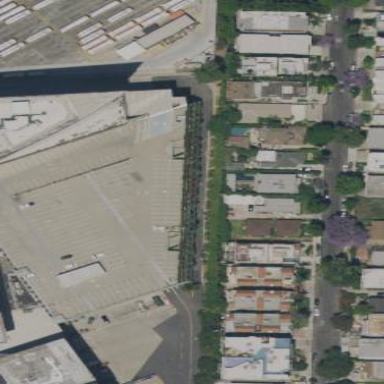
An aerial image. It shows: Multi-storey parking building.